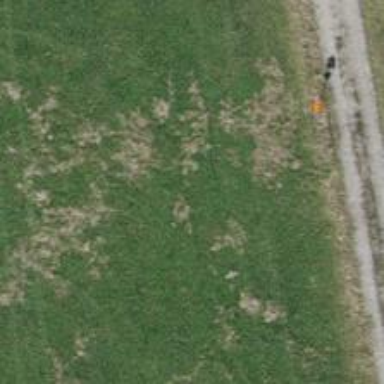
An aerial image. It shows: Pipeline marker.